Question: I am using Tastypie as an API framework for Django for non-ORM data source. I have used <URL>. It has worked fine for everything but I haven't figured out how to display the parameters for get/post request for obj_get_list. Currently two default values are shown as shown below:

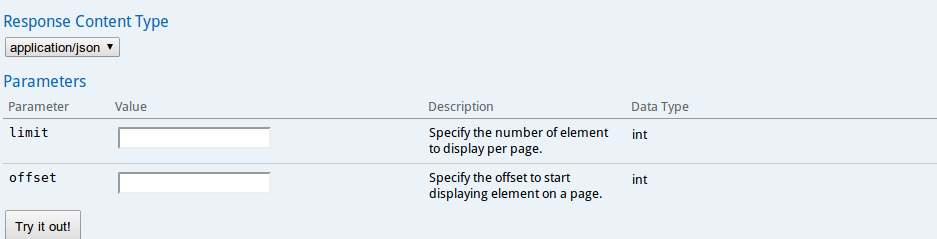
Answer: The parameters are retrieved from filtering specified in the Meta of class inherited from Resource. There seems to be a small bug in django-tastypie-swagger as it doesn't recognize filters if it is specified as tuples. We need to specify filtering as lists. For e.g.
'''
class VideoById(Resource):
class Meta:
filtering = {
"filter1": ['exact', ],
"filter2": ['exact', ],
}
'''
The above mentioned code works. But the following won't:
'''
class VideoById(Resource):
class Meta:
filtering = {
"filter1": ('exact', ),
"filter2": ('exact', ),
}
'''